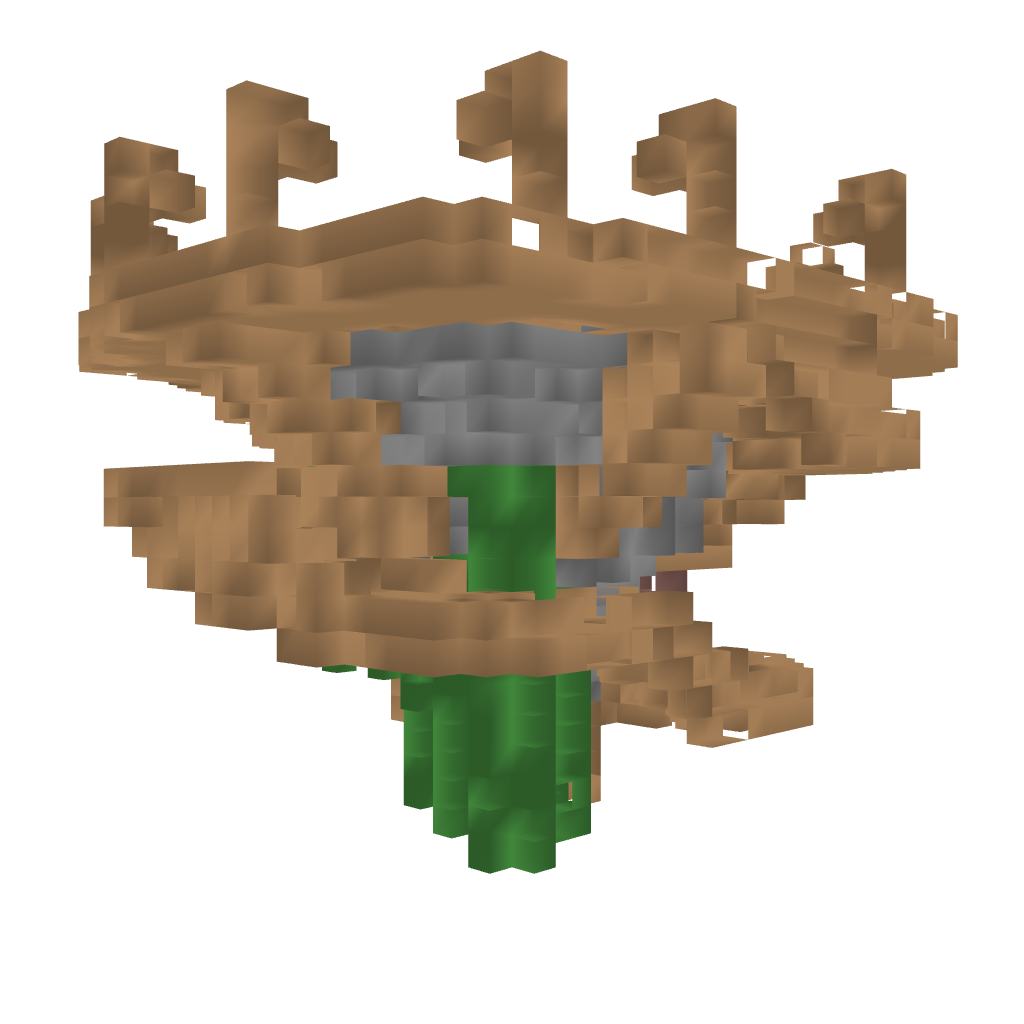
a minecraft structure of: Floating island with stairs! high quality